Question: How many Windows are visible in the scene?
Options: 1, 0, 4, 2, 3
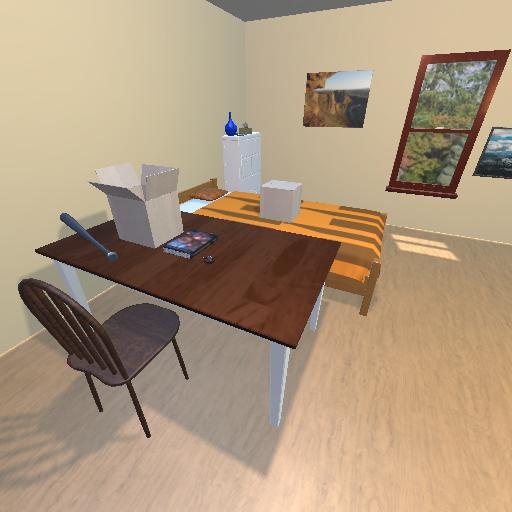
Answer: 1